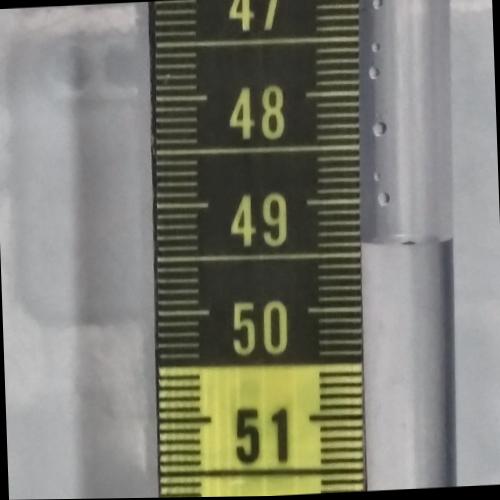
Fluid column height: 49.4 cm